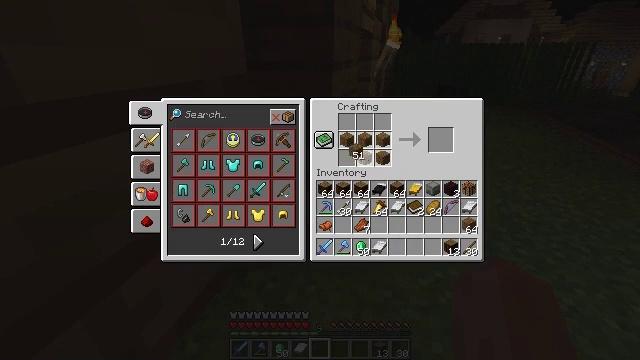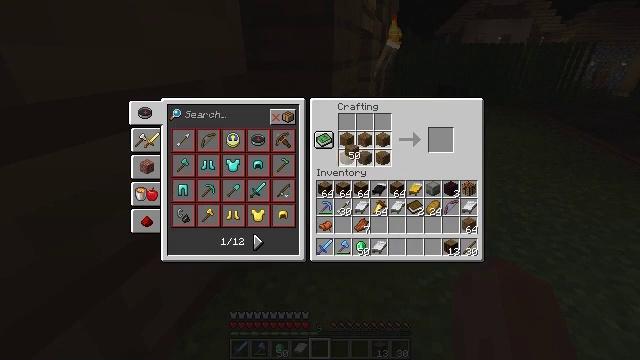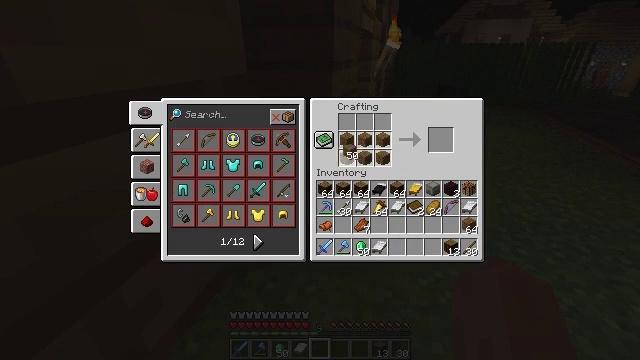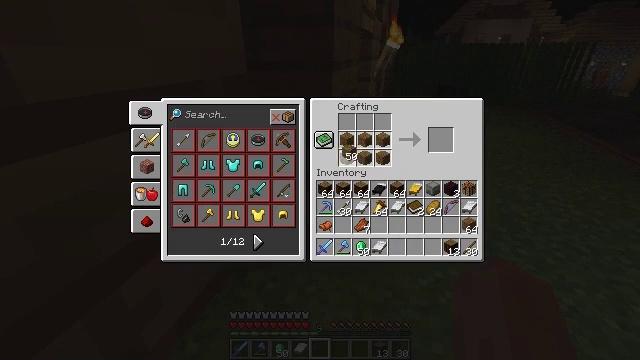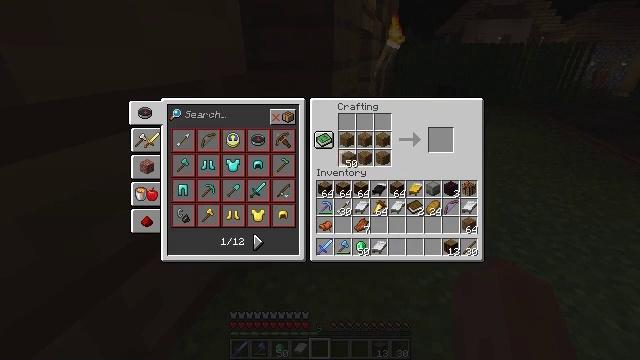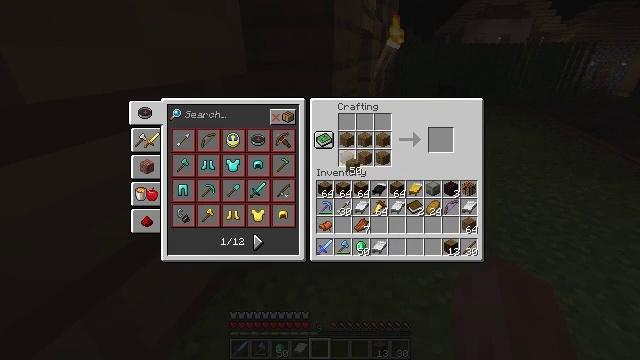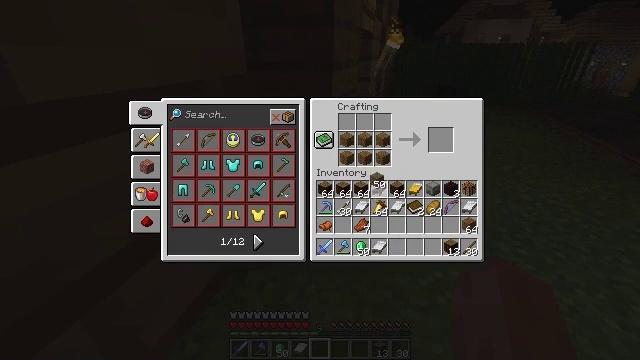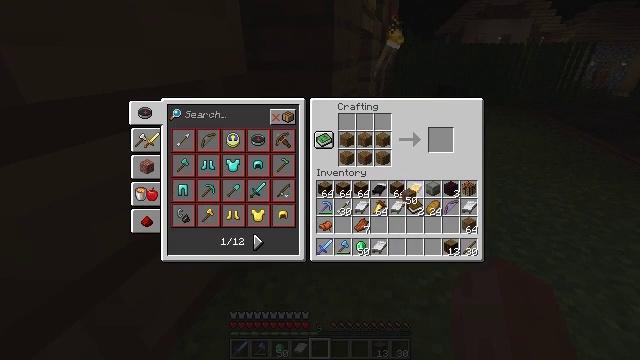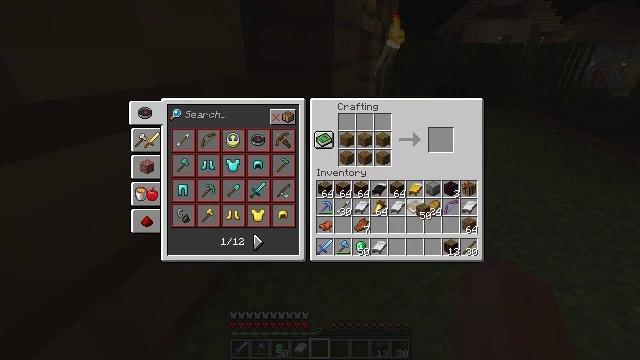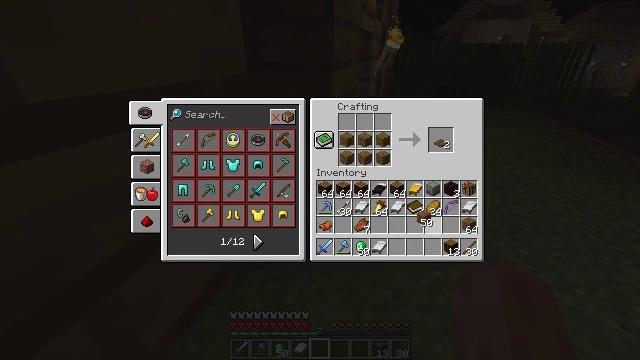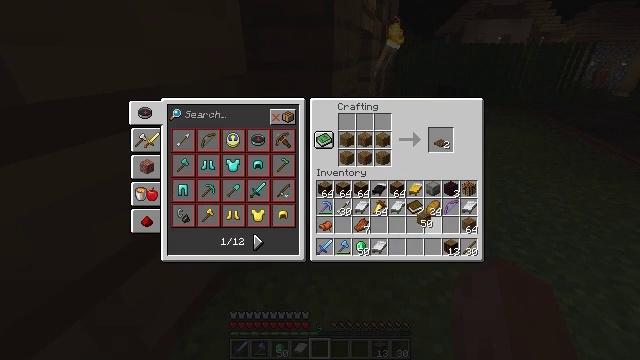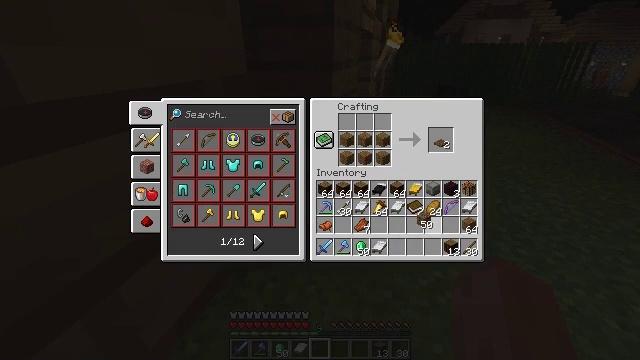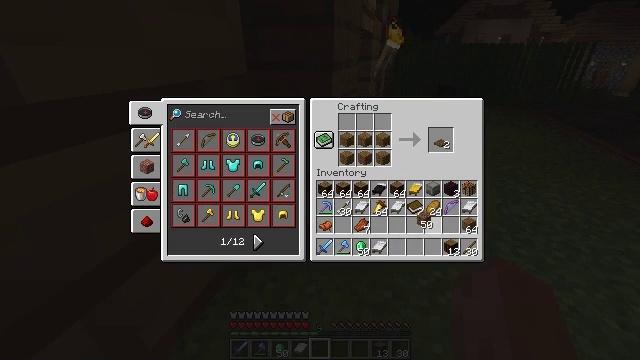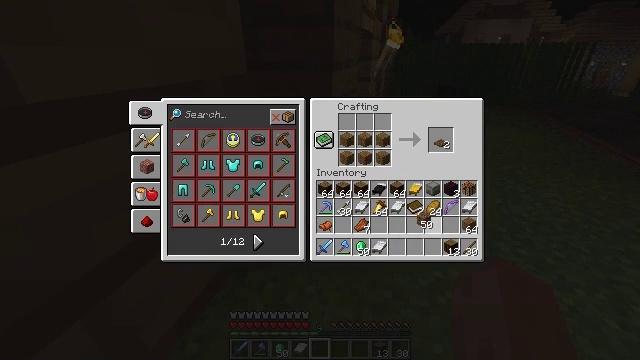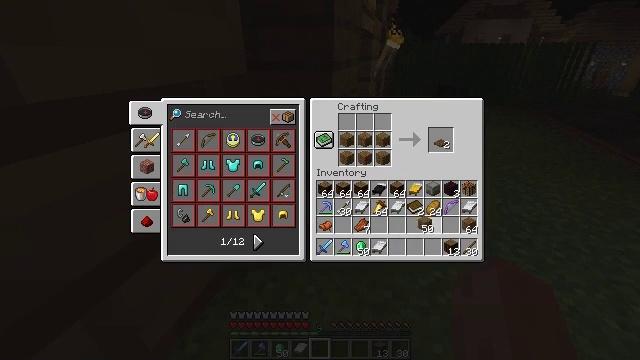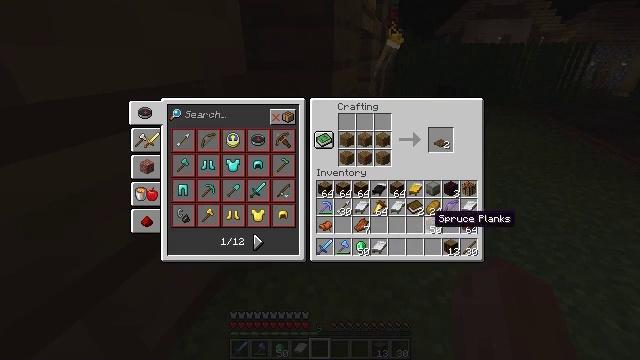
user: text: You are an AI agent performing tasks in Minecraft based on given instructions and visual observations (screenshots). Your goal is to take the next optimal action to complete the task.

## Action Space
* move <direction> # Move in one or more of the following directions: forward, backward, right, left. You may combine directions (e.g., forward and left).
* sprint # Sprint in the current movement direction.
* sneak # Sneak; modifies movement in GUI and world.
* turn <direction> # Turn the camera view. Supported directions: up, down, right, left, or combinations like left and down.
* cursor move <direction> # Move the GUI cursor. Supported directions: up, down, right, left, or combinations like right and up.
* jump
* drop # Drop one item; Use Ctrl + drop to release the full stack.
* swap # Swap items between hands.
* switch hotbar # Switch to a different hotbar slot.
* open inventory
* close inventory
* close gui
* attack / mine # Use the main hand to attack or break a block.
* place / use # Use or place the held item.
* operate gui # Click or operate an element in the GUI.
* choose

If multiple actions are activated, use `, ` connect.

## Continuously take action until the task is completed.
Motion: motion action
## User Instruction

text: Make a spruce trapdoor by arranging spruce planks in the crafting table.
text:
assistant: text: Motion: choose
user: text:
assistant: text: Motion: choose
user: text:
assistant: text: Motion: choose
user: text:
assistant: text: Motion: cursor move down
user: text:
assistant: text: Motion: cursor move down
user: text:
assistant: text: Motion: cursor move right and down
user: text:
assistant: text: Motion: cursor move right and down
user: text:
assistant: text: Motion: cursor move right and down
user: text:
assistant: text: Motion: cursor move down
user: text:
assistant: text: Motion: no_op
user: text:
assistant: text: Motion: no_op
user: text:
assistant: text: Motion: operate gui
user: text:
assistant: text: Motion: operate gui
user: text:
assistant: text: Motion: operate gui
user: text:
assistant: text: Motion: no_op
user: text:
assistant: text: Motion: no_op
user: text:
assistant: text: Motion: sneak, cursor move up
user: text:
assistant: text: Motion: sneak, cursor move up
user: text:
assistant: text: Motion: sneak, cursor move up
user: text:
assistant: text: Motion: sneak
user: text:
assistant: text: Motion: sneak, cursor move up
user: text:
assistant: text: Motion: sneak
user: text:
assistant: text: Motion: sneak
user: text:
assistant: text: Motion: sneak
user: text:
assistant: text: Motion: sneak
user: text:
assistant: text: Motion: sneak, operate gui
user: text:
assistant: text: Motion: sneak, operate gui
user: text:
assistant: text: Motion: sneak, operate gui
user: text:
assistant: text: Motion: sneak
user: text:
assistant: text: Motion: sneak, close gui